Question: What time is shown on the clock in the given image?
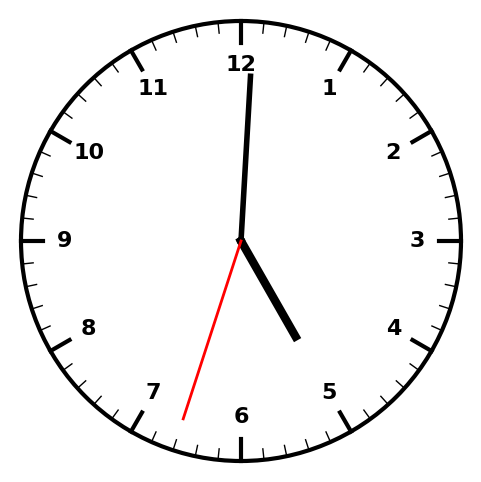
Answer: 05:00:33